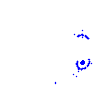
Particle: pion